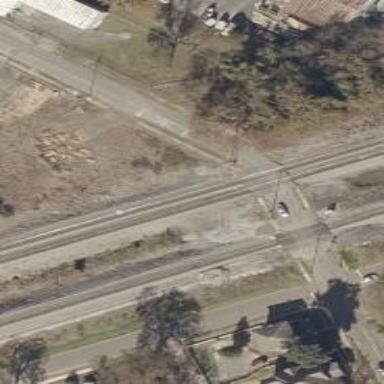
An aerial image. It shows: Railway crossing.